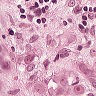
Metastatic tissue present: yes